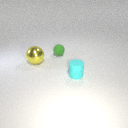
large yellow metal sphere behind small cyan rubber cylinder